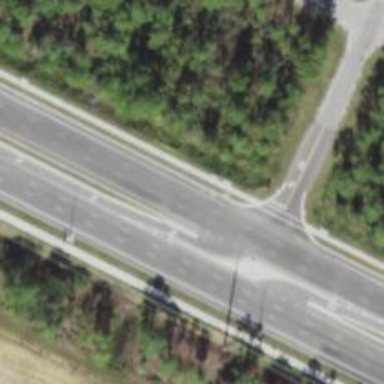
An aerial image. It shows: Separate sidewalk along asphalt primary link highway.